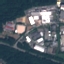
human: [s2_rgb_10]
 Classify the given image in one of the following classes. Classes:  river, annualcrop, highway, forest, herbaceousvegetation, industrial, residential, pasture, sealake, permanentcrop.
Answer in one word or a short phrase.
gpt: Industrial